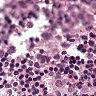
Metastatic tissue present: no